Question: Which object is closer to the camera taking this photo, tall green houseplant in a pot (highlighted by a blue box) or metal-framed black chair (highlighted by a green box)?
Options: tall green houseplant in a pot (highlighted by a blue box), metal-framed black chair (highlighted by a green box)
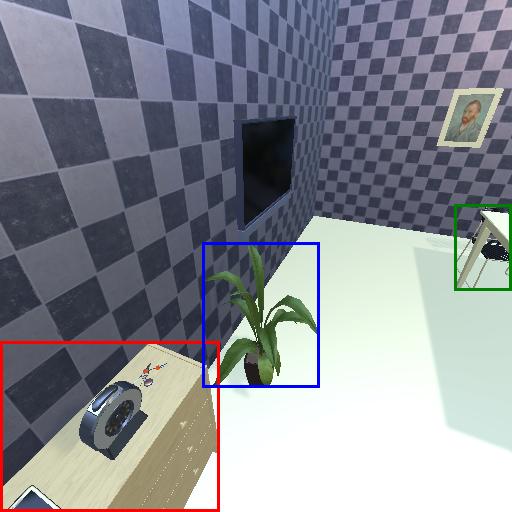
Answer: tall green houseplant in a pot (highlighted by a blue box)